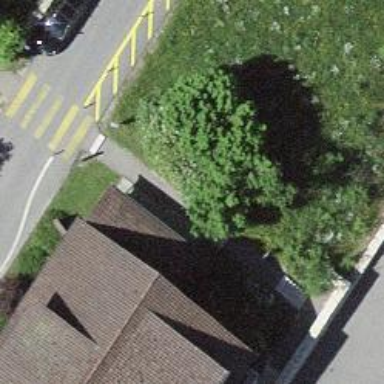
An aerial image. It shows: Road with steps.